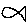
Label: fish